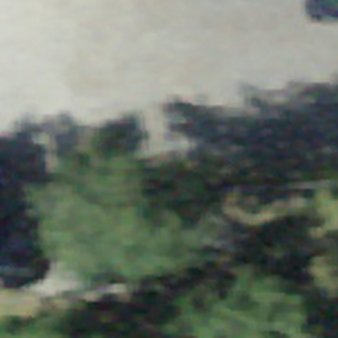
Label: other